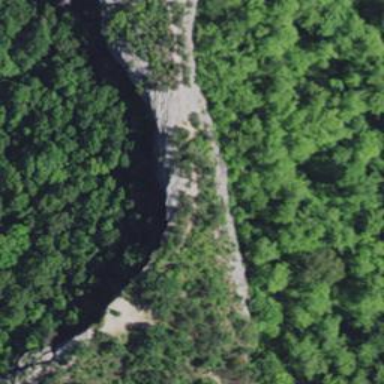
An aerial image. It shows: Bare rock area with deciduous trees.